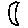
Label: moon